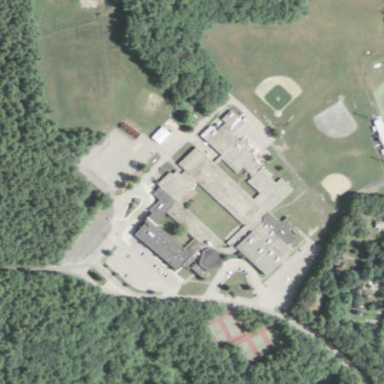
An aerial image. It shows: School.